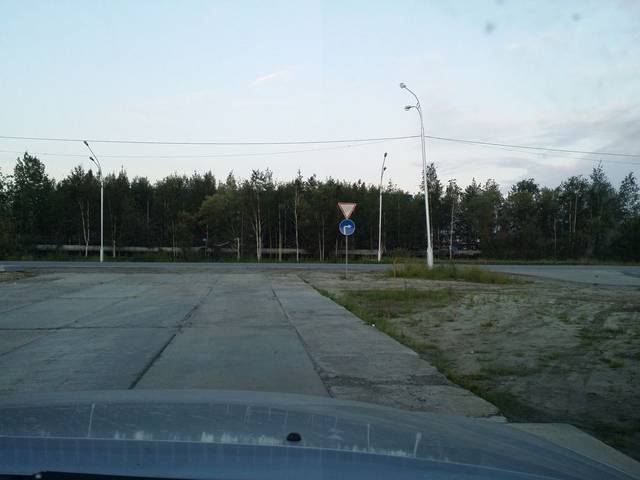
Region: Russia
Coordinates: 60.965, 76.529